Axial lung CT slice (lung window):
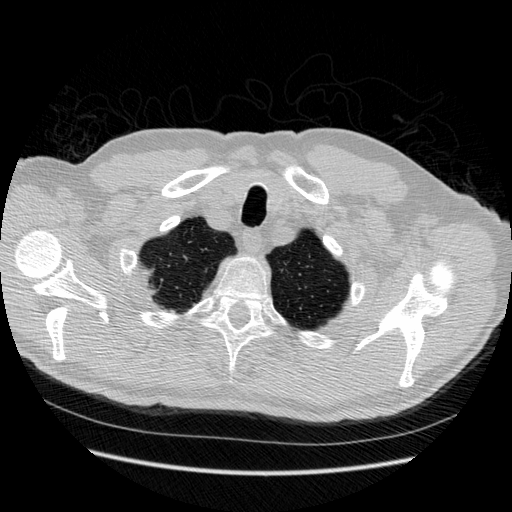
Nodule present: no